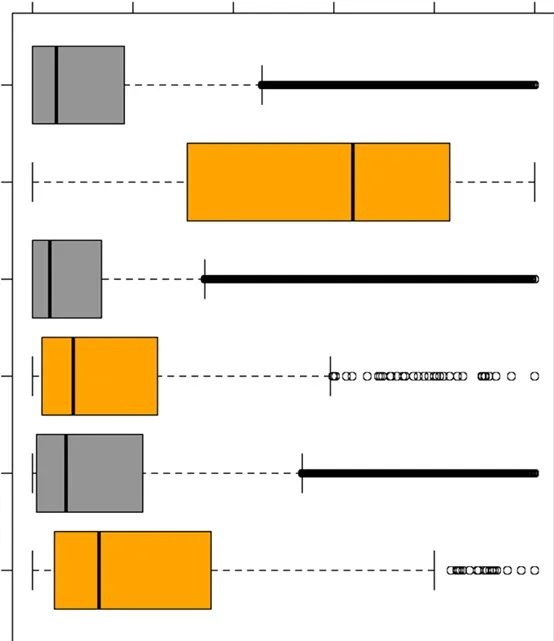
Percentage intron retention (PIR) in patient 1 and unaffected family members. PIR across different introns is displayed as a boxplot: the affected patient 1 clearly displays greater minor intron retention than the unaffected wild-type siblings, whereas major intron retention levels are lower and similar across samples. Hom_RS-patient 1; Hom_CT1. nc-unaffected, non-carrier male sibling of patient 1, aged 3 months; Hom_CT2. nc-unaffected, non-carrier male sibling of patient 1, aged 9 years. Grey boxes-major intron retention levels, orange boxes-minor intron retention levels.
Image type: chart (chart)